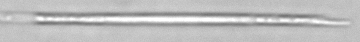
Label: Rhizosolenia